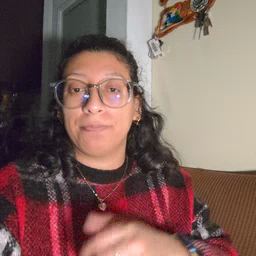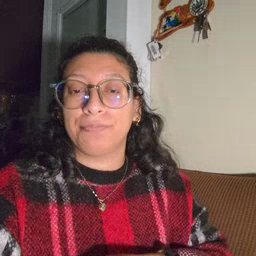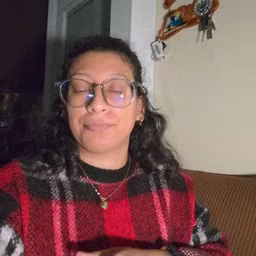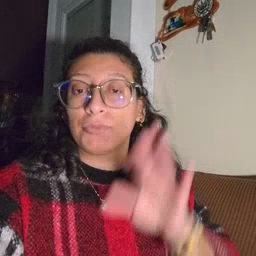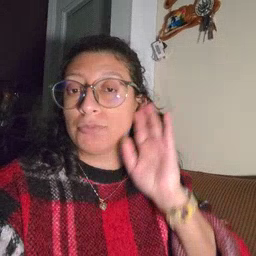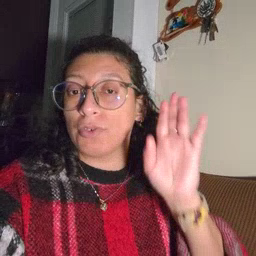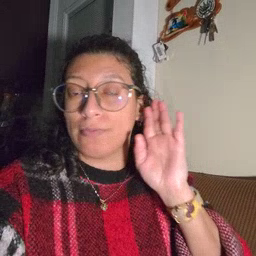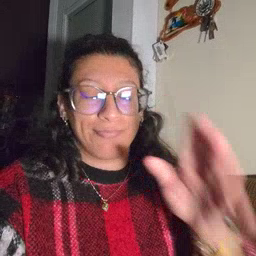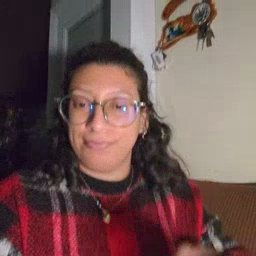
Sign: horse